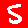
Digit: 5